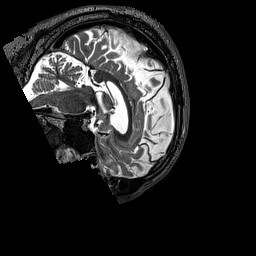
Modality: T2w
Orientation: sagittal
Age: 63
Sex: male
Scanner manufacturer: siemens
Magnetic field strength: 3 T
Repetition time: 3.2 s
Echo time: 0.567 s